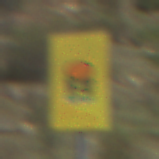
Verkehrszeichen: FahrzeugeMitWassergefaehrdenderLadungOhnePfeilsymbol
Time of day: Midday
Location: Outdoor (Nature)
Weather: PartlyCloudy
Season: Autumn
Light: Natural